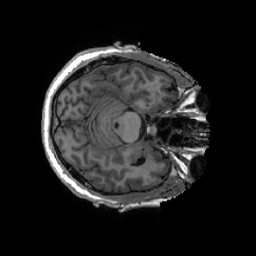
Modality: T1w
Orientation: axial
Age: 34
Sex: male
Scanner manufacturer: ge
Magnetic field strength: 3 T
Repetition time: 0.007348 s
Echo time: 0.003036 s